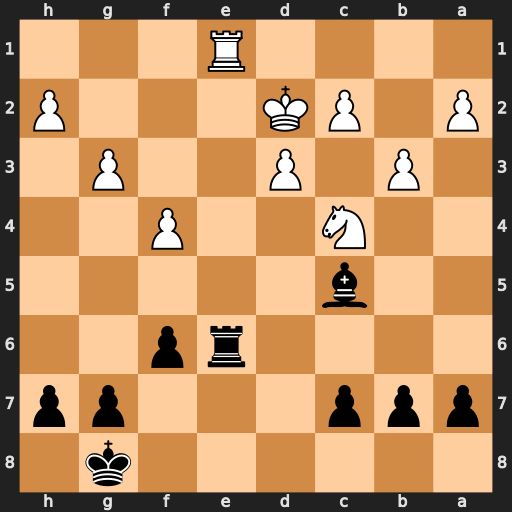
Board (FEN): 6k1/ppp3pp/4rp2/2b5/2N2P2/1P1P2P1/P1PK3P/4R3
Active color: b
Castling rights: -
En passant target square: -
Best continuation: Bb4+ c3 Bxc3+ Kxc3 Rxe1